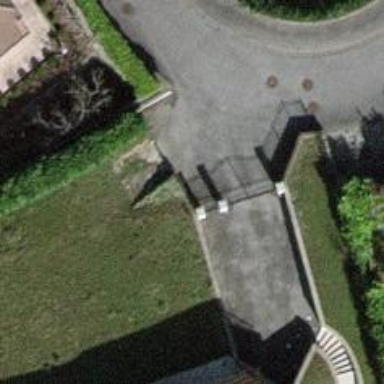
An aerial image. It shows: Gate.